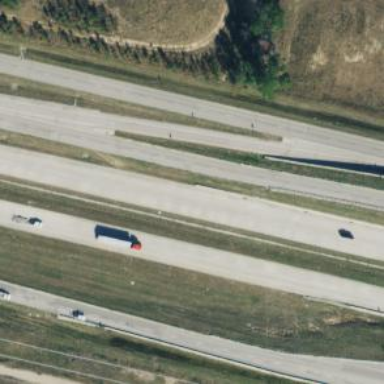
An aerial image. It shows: Motorway.